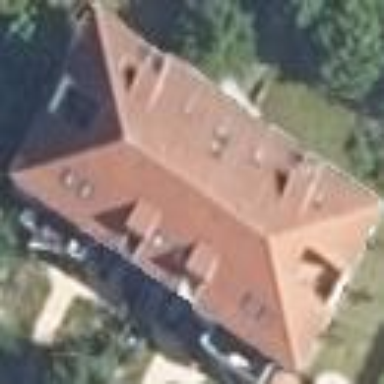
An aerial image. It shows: Residential building with white facade and hipped roof in red color.